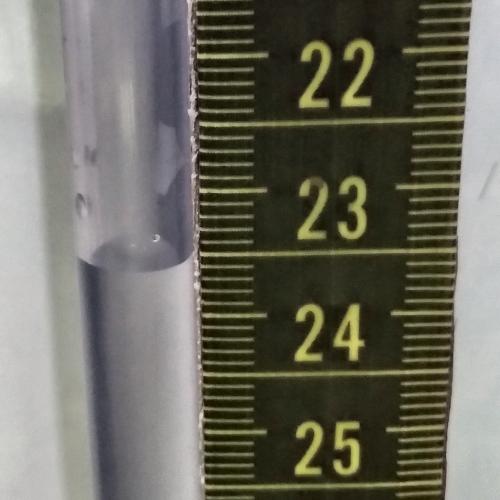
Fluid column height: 23.6 cm